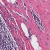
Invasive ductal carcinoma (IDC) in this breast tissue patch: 0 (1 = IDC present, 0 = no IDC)